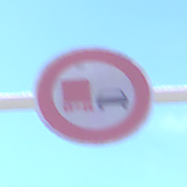
Verkehrszeichen: UeberholverbotKraftfahrzeuge
Umgebung: Outdoor, Nature
Tageszeit: MorningAfternoon
Wetter: PartlyCloudy
Licht: Natural
Jahreszeit: NotSpecified
Kontrast: HighContrast